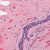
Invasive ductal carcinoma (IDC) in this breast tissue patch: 0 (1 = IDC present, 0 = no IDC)